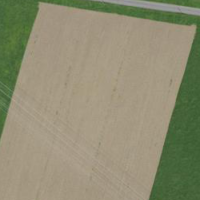
EUNIS habitat code: 52
Species observed at this site:
Gryllus campestris